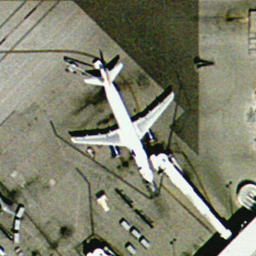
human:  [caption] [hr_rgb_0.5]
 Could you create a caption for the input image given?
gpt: A white airplane is stopped at the airport with some luggage cars beside it .

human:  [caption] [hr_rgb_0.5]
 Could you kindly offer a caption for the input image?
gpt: An airplane is stopped at the airport .

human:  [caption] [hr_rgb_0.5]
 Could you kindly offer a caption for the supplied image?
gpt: There is an airplane stopped at the airport .

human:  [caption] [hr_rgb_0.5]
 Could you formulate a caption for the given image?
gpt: A white airplane is stopped at the airport .

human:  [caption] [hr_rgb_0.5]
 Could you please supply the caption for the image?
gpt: A white airplane is stopped at the airport with some luggage cars beside it .